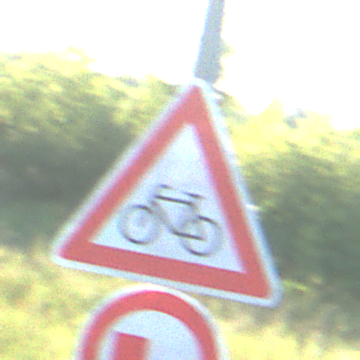
Verkehrszeichen: RadverkehrRechts
Zusatzzeichen unten: UeberholverbotKraftfahrzeuge
Umgebung: Outdoor, Nature
Tageszeit: MorningAfternoon
Wetter: Clear
Licht: Natural
Jahreszeit: NotSpecified
Kontrast: HighContrast